Question: I am using NVD3.js 'multiChart' to show multiple lines and bars in the chart. All is working fine, but the x-axis labels is aligned only to the line points, not bars. I want to correctly align labels directly below the bars as it should. But I get this:

With red lines I marked where the labels should be.
I made <URL>
Thanks!
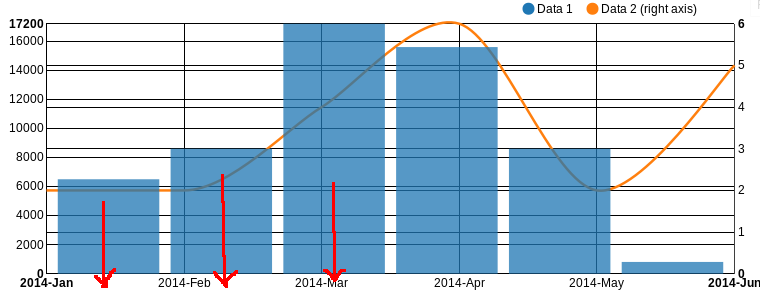
Answer: As @Miichi mentioned, this is a bug in nvd3...
I'm surprised that they have a TODO to "figure out why the value appears to be shifted" because it's pretty obvious... The bars use an ordinal scale with '.rangeBands()' and the line uses a linear scale, and the two scales are never made to relate to one another, except in that they share the same endpoints.
One solution would be to take the ordinal scale from the bars, and simply adjust it by half of the bar width to make the line's x-scale. That would put the line points in the center of the bars. I imagine that something similar is done in the 'nv.models.linePlusBarChart' that @LarsKotthoff mentioned.
Basically, your line's x-scale would look something like this:
'''
var xScaleLine = function(d) {
var offset = xScaleBars.rangeBand() / 2;
return xScaleBars(d) + offset;
};
'''
...where 'xScaleBars' is the x-scale used for the bar portion of the chart.
By combing through the source code for nvd3, it seems that this scale is accessible as 'chart.bars1.scale()'.
Maybe someday the authors of nvd3 will decide that their kludge of a library deserves some documentation. For now, I can show you the of thing that would solve the problem, by making a custom chart, and showing how the two scales would relate.
First, I'll use your data, but separate the line and bar data into two arrays:
'''
var barData = [
{"x":0,"y":6500},
{"x":1,"y":8600},
{"x":2,"y":17200},
{"x":3,"y":15597},
{"x":4,"y":8600},
{"x":5,"y":814}
];
var lineData = [
{"x":0,"y":2},
{"x":1,"y":2},
{"x":2,"y":4},
{"x":3,"y":6},
{"x":4,"y":2},
{"x":5,"y":5}
];
'''
Then set up the scales for the bars. For the x-scale, I'll use an ordinal scale and 'rangeRoundBands' with the default group spacing for nvd3's 'multiBar' which is 0.1. For the y-scale I'll use a regular linear scale, using '.nice()' so that the scale doesn't end on an awkward value as it does by default in nvd3. Having some space above the largest value gives you some context, which is "nice" to have when trying to interpret a chart.
'''
var xScaleBars = d3.scale.ordinal()
.domain(d3.range(barData.length))
.rangeRoundBands([0, w], 0.1);
var yScaleBars = d3.scale.linear()
.domain([0, d3.max(barData, function(d) {return d.y;})])
.range([h, 0])
.nice(10);
'''
Now . For the line's x-scale, don't make a separate scale, but just :
'''
var xScaleLine = function(d) {
var offset = xScaleBars.rangeBand() / 2;
return xScaleBars(d) + offset;
};
'''
Here's the complete example as a <URL>. I've tried to document the major sections with comments so it's easy to follow the overall logic of it. If you can figure out from the nvd3 source code exactly what each of the elements of the multiChart are called and how to set the individual scales of the constituent parts, then you might be able to just plug in the new scale.
My feeling on it is that you need to have a pretty good handle on how d3 works to do anything useful with nvd3, and if you want to customize it, you're probably better off just rolling your own chart. That way you have complete knowledge and control of what the element classes and variable names of the parts of your chart are, and can do whatever you want with them. If nvd3 ever gets proper documentation, maybe this will become a simple fix. Good luck, and I hope this at least helps you get started.